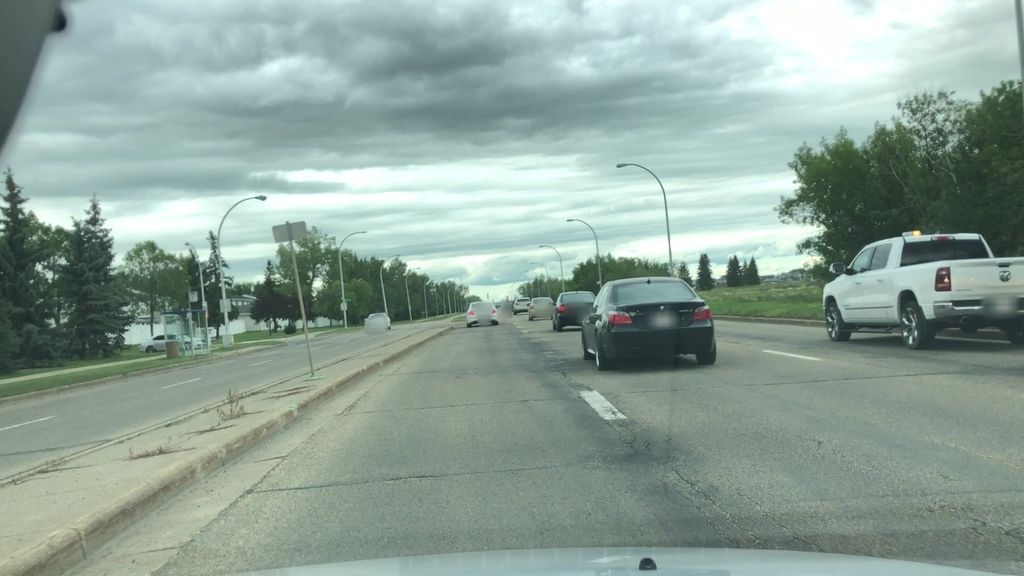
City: edmonton